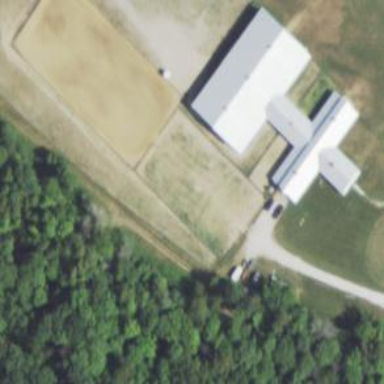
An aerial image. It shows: Stable building.